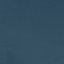
Label: SeaLake